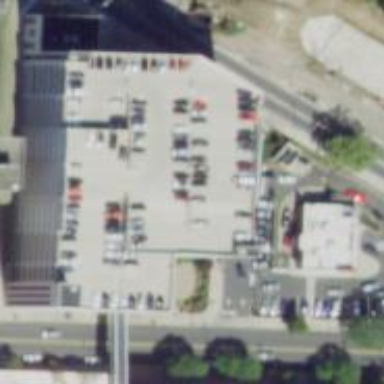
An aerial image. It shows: Government office related to transportation.